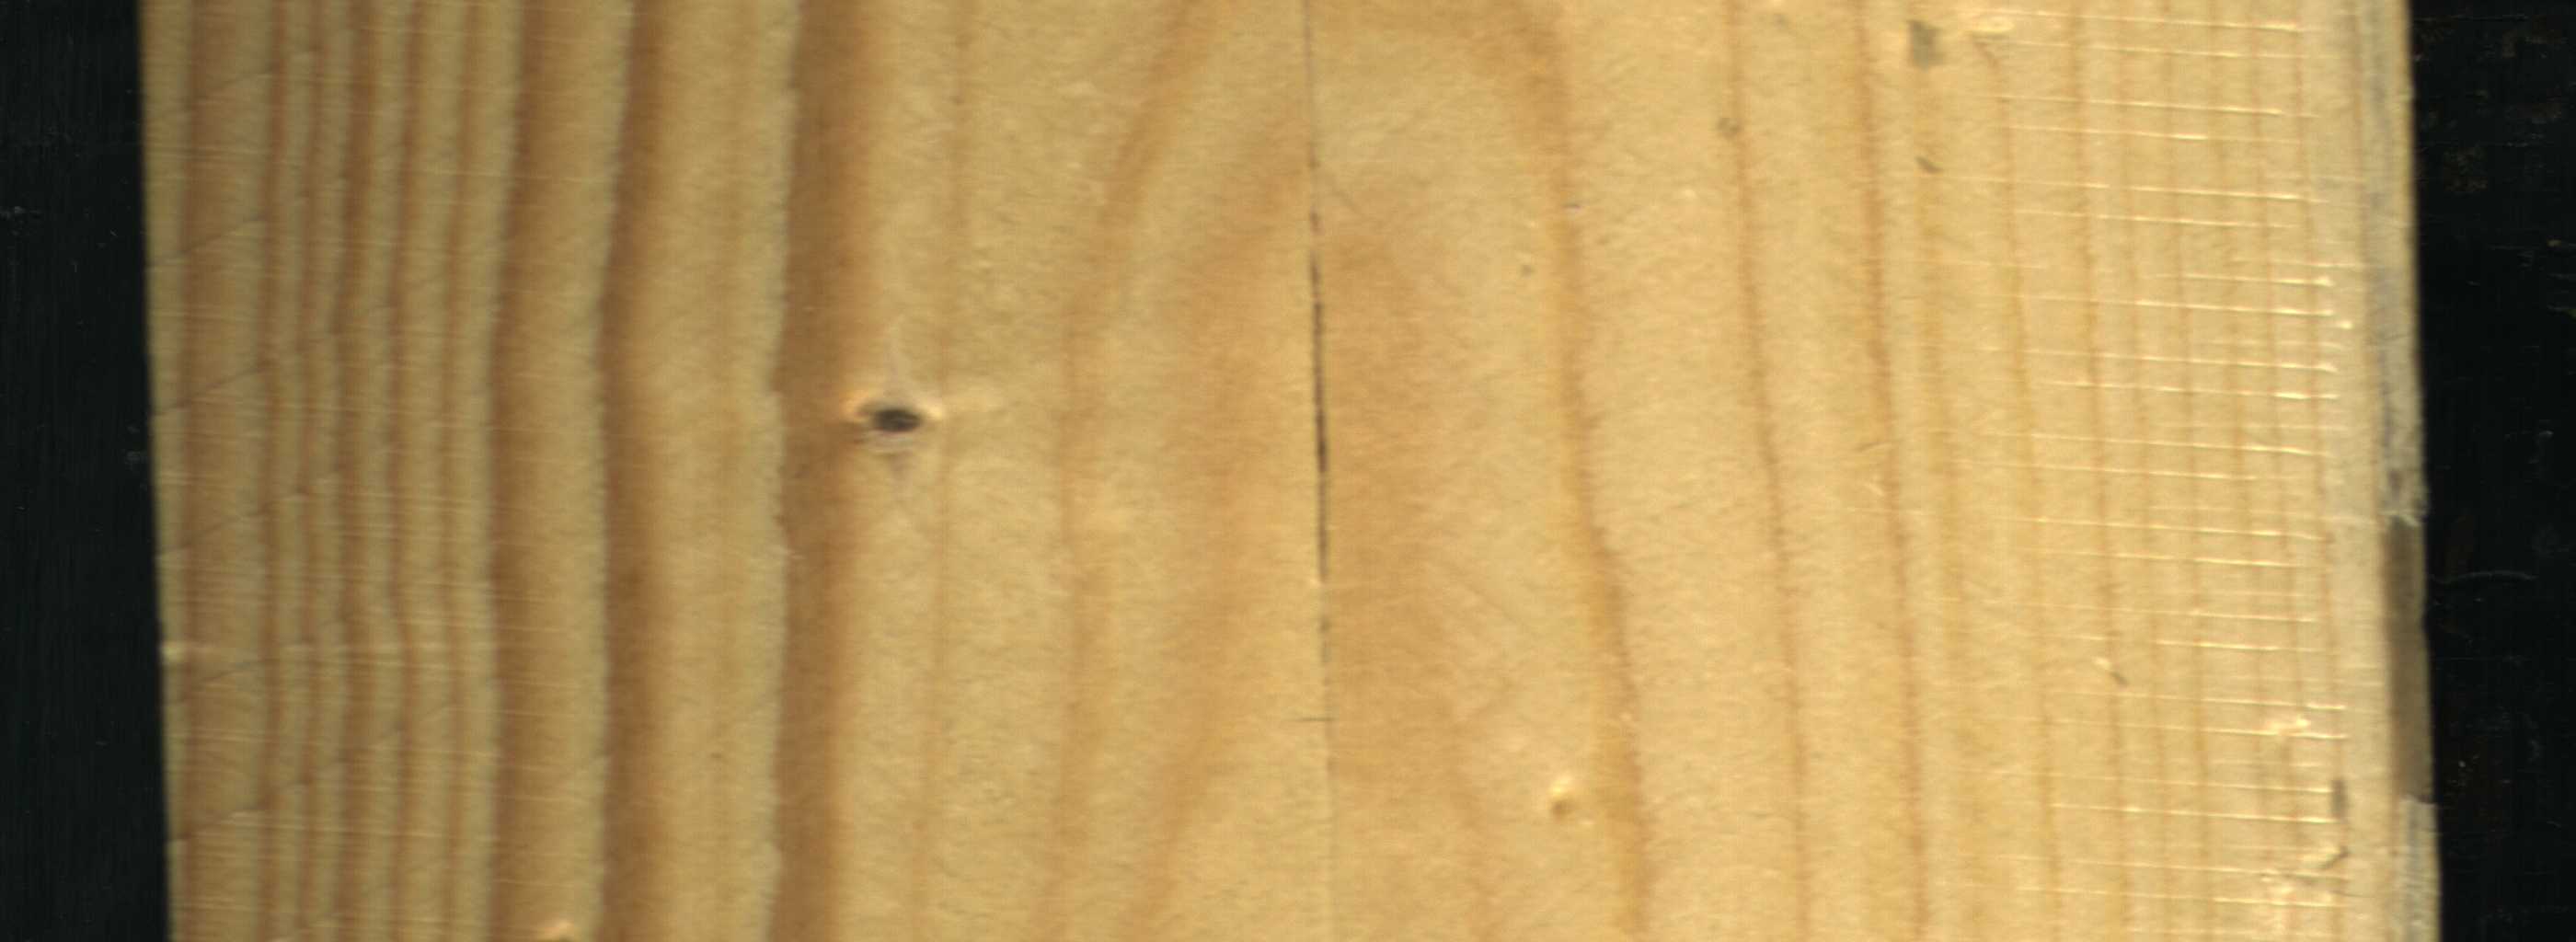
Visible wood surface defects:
Crack
Live_Knot